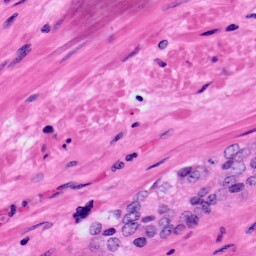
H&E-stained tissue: Prostate